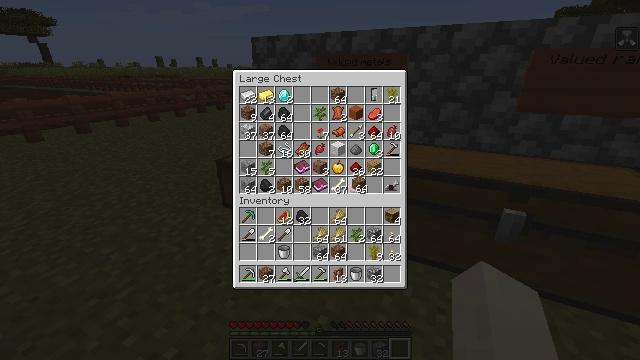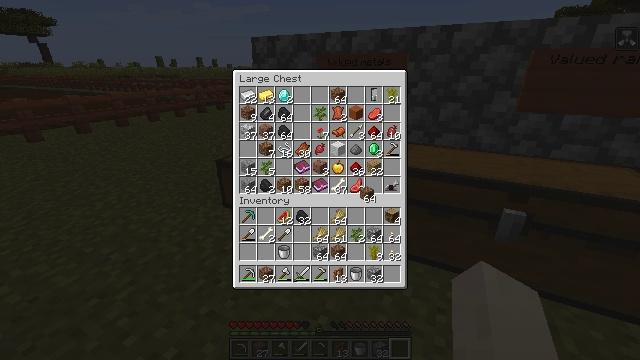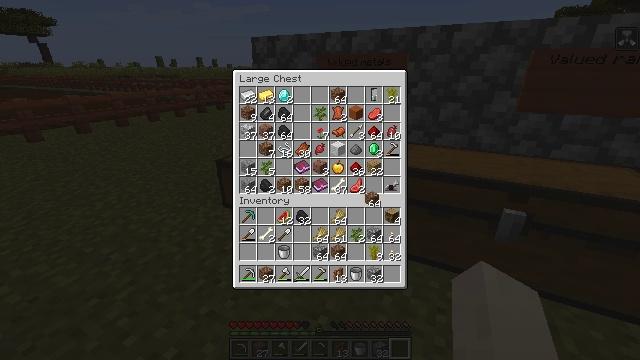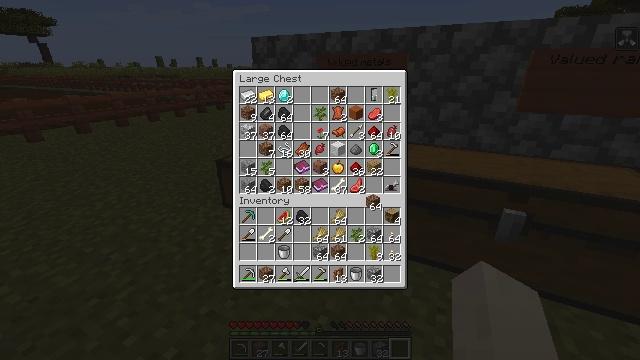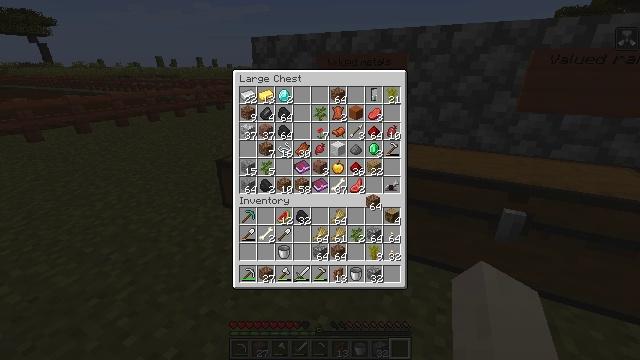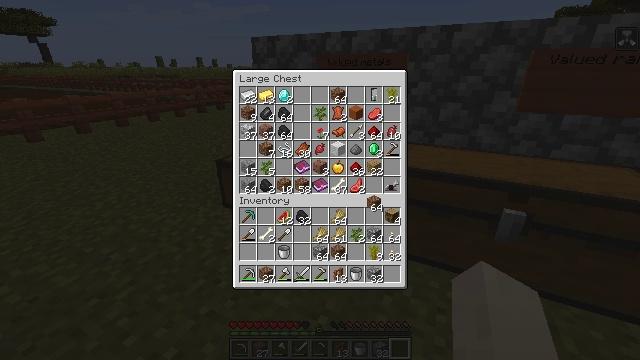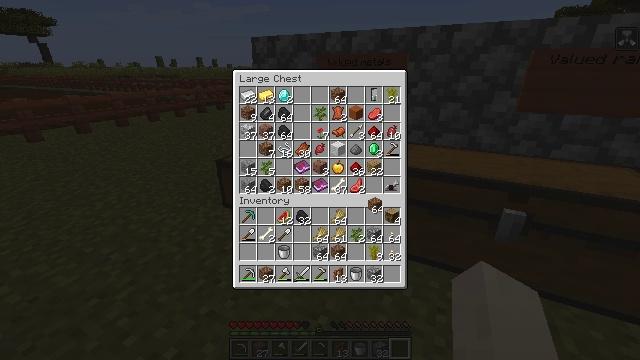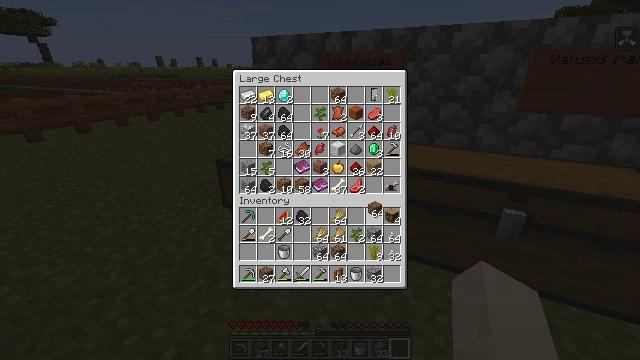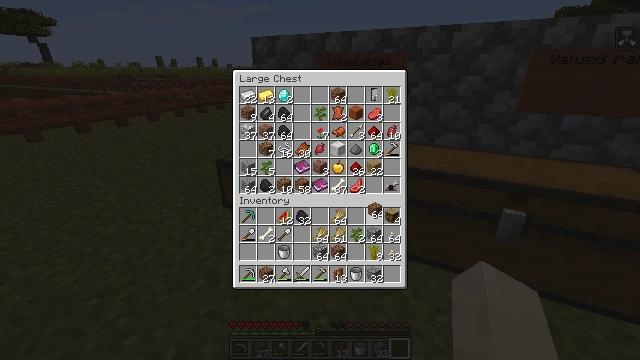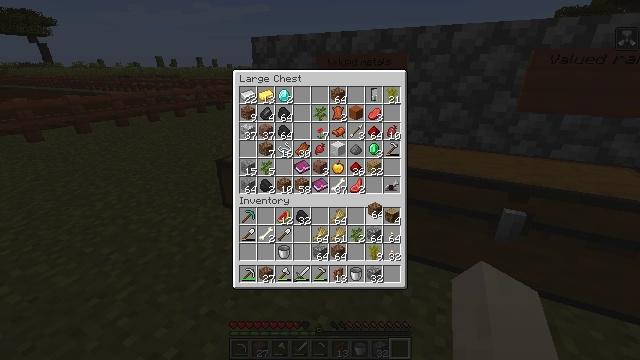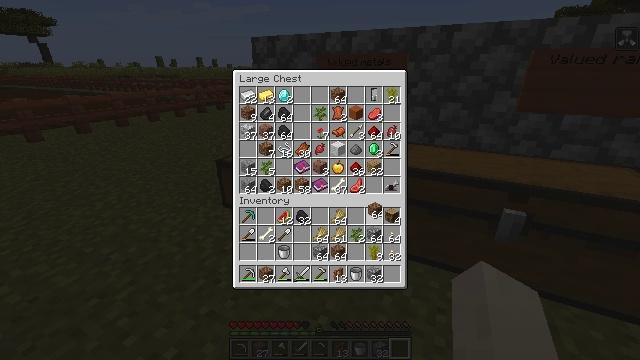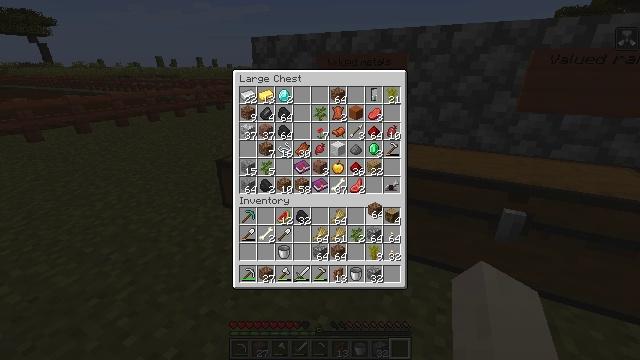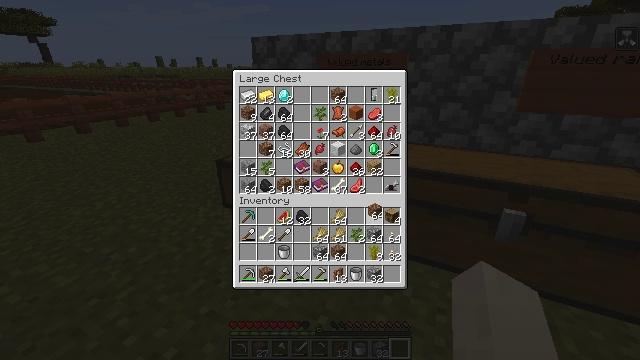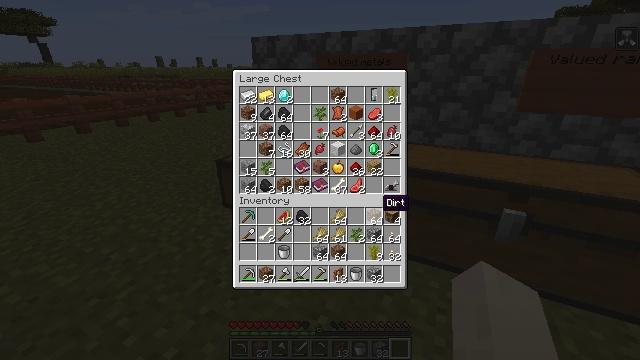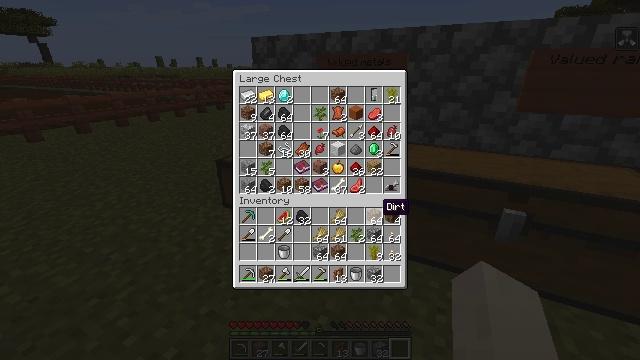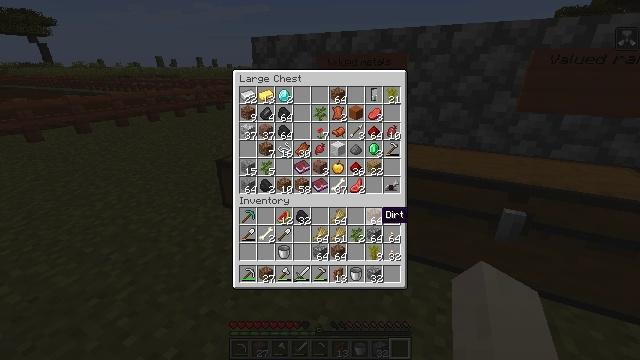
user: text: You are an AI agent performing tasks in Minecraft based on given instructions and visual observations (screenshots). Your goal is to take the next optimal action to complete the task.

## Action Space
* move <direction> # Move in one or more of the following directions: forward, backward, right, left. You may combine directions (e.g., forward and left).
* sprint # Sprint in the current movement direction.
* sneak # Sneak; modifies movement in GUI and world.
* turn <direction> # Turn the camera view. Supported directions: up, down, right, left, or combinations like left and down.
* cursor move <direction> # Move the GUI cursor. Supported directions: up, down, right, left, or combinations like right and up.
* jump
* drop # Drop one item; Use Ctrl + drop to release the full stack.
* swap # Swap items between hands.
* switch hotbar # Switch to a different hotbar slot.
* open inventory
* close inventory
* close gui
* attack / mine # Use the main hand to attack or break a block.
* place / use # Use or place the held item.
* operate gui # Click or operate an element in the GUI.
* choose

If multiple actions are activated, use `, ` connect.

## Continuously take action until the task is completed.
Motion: motion action
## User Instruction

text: Destroy the acacia wall sign for reuse.
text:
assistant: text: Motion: cursor move right and down
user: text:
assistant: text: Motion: no_op
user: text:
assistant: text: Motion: no_op
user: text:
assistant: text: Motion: no_op
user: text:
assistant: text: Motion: no_op
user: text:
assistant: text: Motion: no_op
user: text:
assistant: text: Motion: no_op
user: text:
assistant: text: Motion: no_op
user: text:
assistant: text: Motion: no_op
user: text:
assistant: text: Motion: operate gui
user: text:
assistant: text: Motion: operate gui
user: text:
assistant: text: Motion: operate gui
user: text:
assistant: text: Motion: no_op
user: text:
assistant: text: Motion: no_op
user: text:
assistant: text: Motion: cursor move down
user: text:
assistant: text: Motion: no_op
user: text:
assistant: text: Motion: no_op
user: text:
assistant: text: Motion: no_op
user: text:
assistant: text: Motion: no_op
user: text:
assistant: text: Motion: operate gui
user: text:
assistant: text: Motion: operate gui
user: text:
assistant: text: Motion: cursor move left
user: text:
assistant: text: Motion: cursor move left
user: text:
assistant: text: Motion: cursor move left
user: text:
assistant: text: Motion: no_op
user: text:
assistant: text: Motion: no_op
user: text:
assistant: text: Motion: no_op
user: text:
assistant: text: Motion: operate gui
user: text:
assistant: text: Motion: operate gui
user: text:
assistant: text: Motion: operate gui